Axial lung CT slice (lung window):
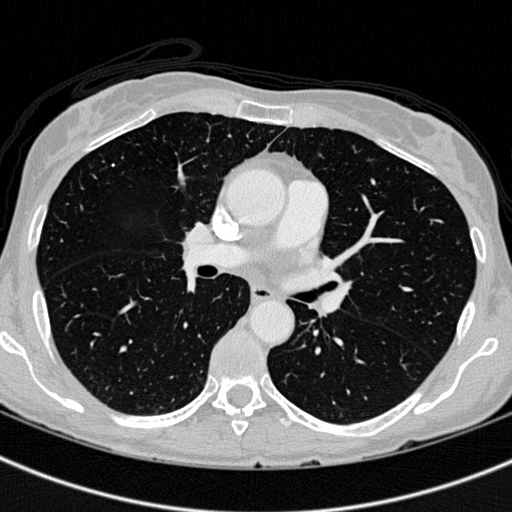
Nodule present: no